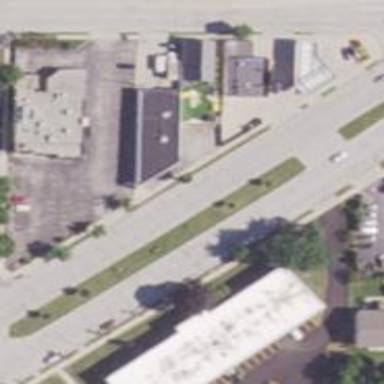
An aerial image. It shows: Sidewalk made of concrete.